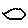
Label: hexagon